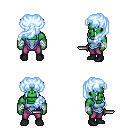
a pixel art fantasy rpg character, male body template, orc, green skin, blue vest, magenta pants, white cyan princess hairstyle, white cloth bandages, black shoes, dagger, four views (front, back, left, right), 2x2 character sprite sheet, small pixel art, hard edges, no anti-aliasing